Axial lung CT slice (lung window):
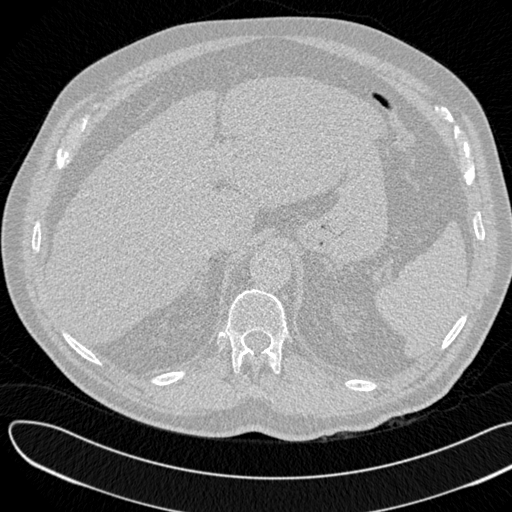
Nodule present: no